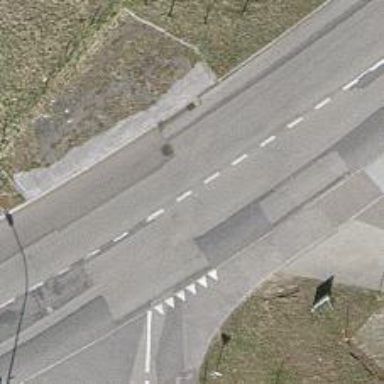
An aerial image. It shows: Secondary road.